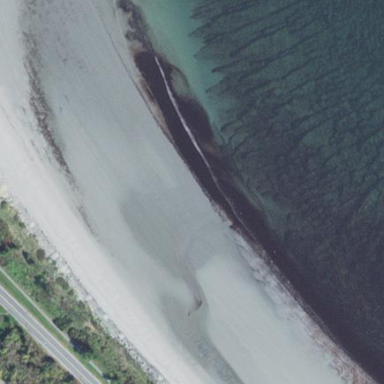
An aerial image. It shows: Breakwater made of rock.